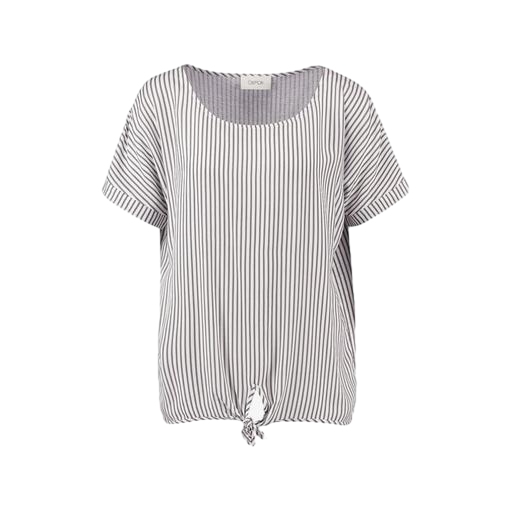
white striped knotted tee, gray jersey tie-front shirt, gray women's striped blouse, white background